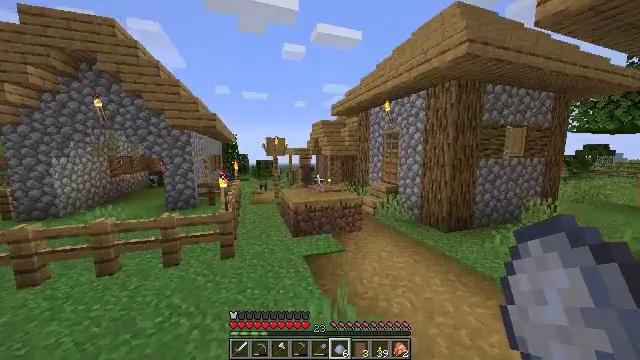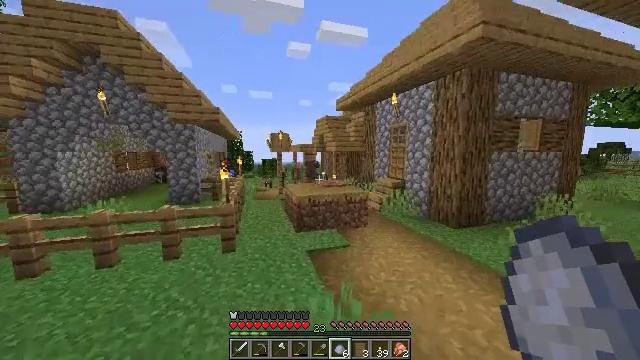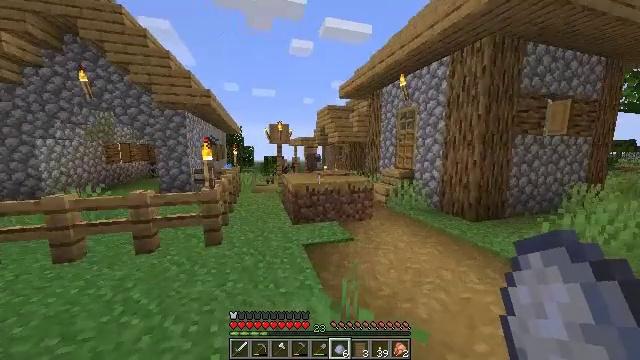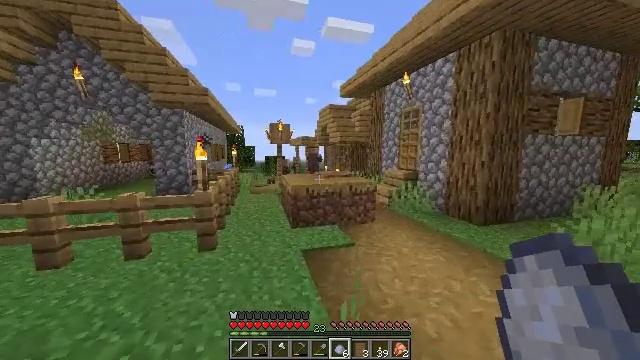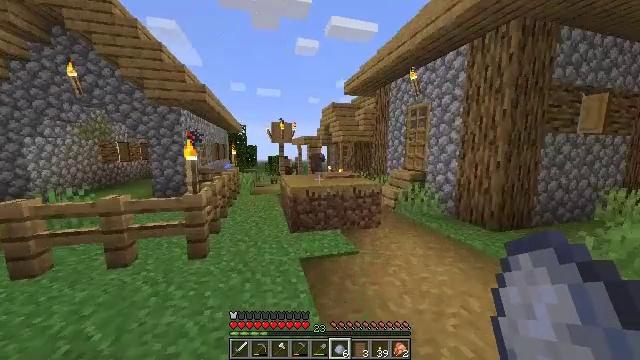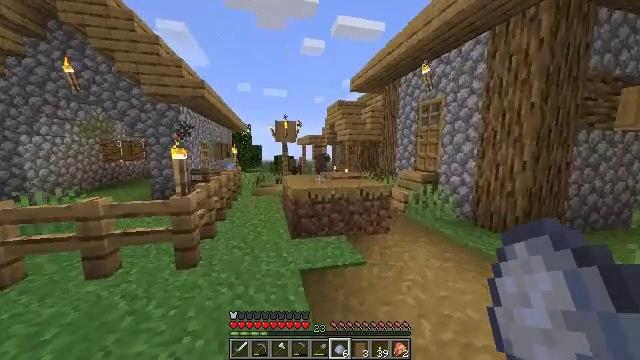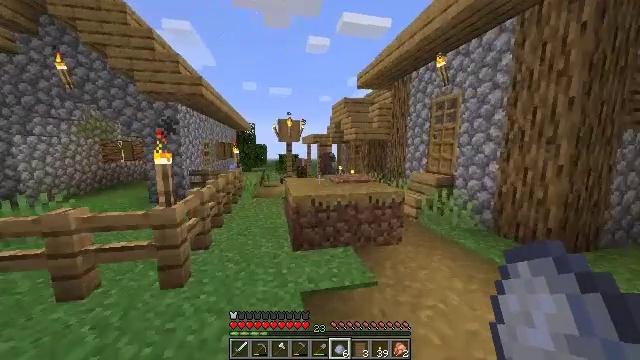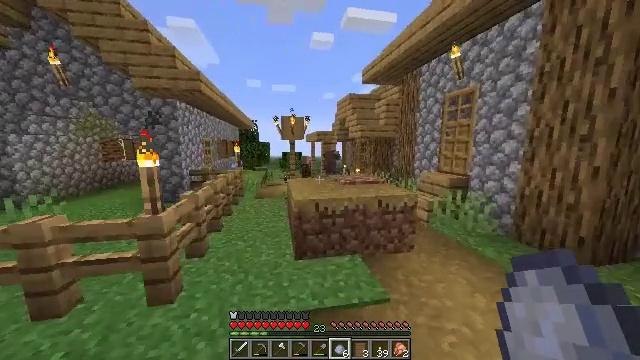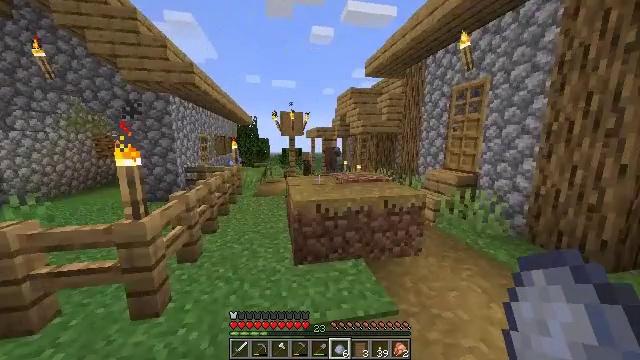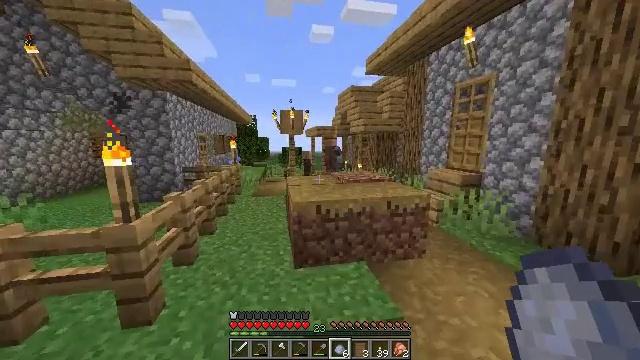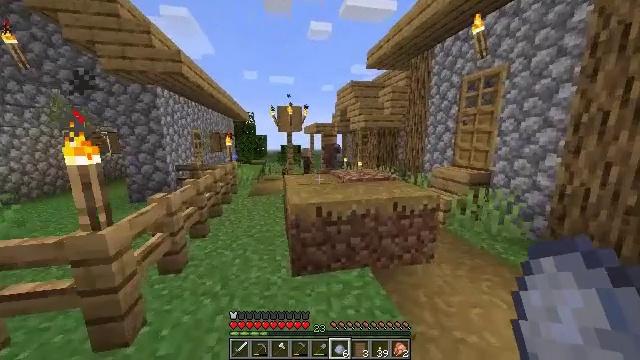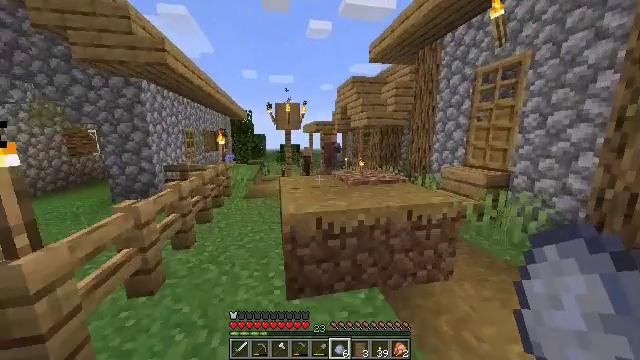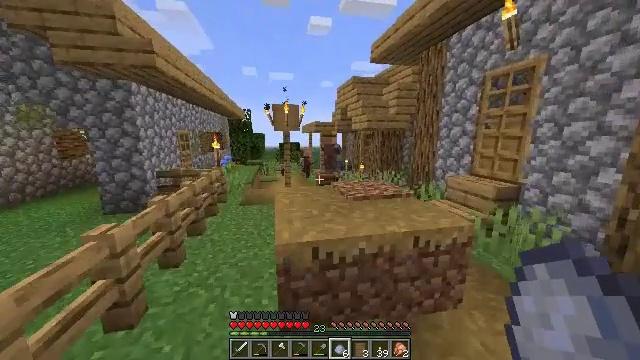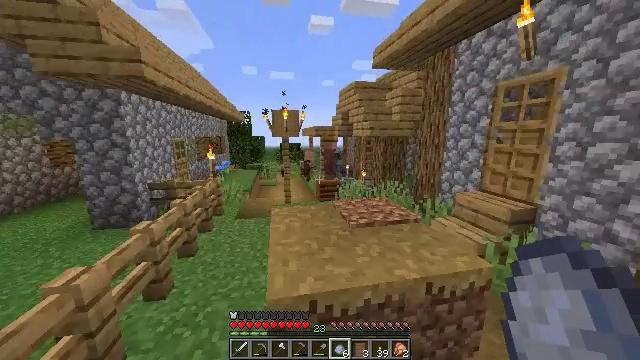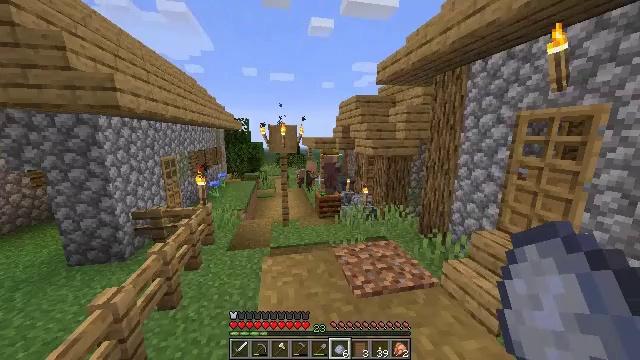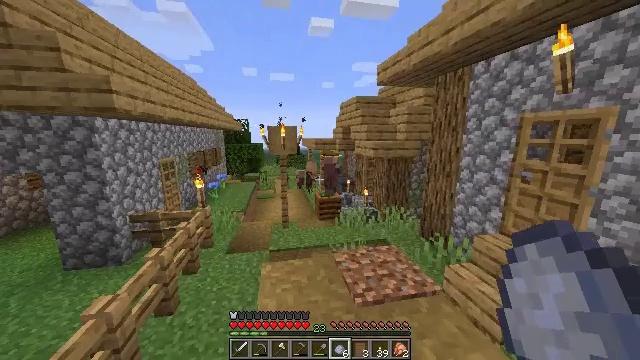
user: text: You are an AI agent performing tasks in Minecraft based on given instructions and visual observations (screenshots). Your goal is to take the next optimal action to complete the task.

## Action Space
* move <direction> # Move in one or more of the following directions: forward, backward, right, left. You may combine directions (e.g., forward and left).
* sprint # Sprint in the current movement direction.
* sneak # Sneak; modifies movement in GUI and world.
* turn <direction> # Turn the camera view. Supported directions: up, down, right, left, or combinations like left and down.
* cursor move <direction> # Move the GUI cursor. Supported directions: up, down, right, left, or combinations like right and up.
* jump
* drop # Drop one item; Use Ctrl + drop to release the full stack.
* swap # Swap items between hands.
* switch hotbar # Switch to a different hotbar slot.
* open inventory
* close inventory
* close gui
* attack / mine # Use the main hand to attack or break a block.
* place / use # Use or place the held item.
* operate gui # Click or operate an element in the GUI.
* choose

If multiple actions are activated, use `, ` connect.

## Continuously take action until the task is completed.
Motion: motion action
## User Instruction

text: Mine the brewing stand from your base.
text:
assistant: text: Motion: move forward, sprint, turn left
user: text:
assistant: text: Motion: move forward, sprint
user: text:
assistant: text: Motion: move forward, sprint
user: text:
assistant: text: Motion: move forward, sprint
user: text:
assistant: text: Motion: move forward, sprint, turn left
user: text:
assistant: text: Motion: move forward, sprint, turn left
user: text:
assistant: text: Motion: move forward, sprint, turn left
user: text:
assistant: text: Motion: move forward, sprint, turn down
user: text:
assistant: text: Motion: move forward, sprint
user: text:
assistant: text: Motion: move forward, sprint
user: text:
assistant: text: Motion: move forward, sprint
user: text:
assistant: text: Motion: move forward, sprint, jump
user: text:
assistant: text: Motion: move forward, sprint, jump
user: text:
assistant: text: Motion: move forward, sprint, jump
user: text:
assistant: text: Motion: move forward, sprint, jump
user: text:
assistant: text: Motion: move forward, sprint
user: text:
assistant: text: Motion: move forward, sprint
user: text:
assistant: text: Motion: move forward
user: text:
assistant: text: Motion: no_op
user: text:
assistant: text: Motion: open inventory
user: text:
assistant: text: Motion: open inventory
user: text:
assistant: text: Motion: open inventory
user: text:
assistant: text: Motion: cursor move right, open inventory
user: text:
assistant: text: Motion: cursor move right and down
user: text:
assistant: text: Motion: no_op
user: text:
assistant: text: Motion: no_op
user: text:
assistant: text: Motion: no_op
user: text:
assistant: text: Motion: cursor move right and down
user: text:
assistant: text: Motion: no_op
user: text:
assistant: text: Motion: no_op